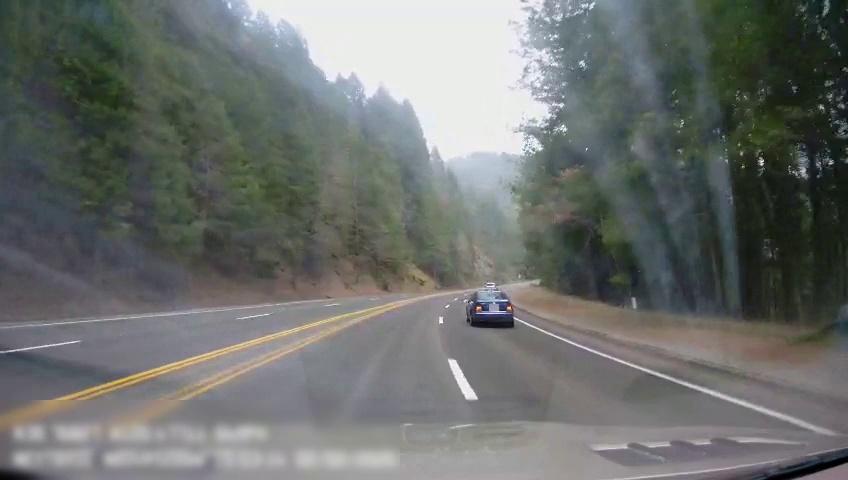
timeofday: Day
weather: Cloudy
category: Drivable Space
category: Vehicles | Car
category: Vehicles | Car
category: Lanes | Alternate Lane
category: Lanes | Alternate Lane
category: Lanes | Alternate Lane
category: Lanes | Current Lane
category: Lanes | Current Lane
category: Lanes | Alternate Lane